Field crop: tomato
Growth stage: 1
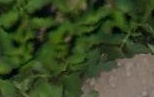
Species: tomato